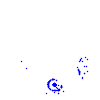
Particle: kaon